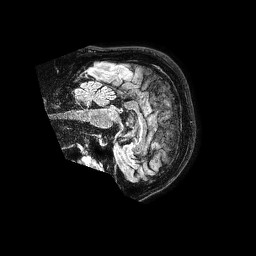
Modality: FLAIR
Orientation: sagittal
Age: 48
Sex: male
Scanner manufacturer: philips
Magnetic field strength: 1.5 T
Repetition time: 4.8 s
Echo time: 0.3 s